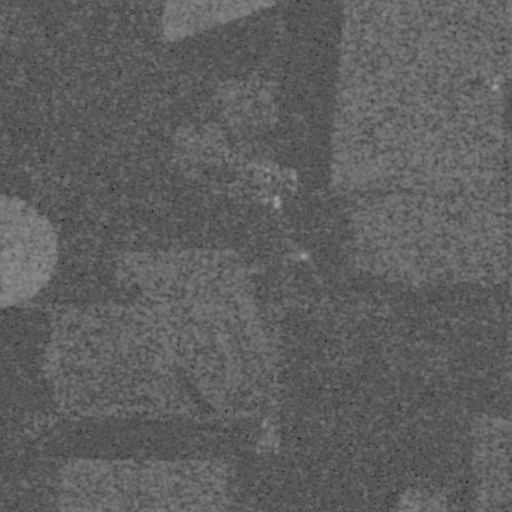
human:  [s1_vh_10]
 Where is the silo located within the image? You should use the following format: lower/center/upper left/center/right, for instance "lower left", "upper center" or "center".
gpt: The silo is located in the center of the image.
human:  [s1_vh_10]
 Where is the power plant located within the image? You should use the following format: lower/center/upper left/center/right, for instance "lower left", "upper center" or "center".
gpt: There is no power plant in the image.

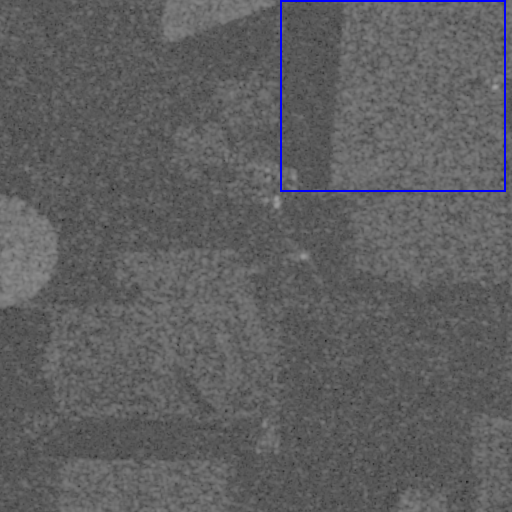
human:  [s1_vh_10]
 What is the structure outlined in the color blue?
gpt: The structure outlined in blue is a crop field.
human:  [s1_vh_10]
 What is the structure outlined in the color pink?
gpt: There is no pink outline.